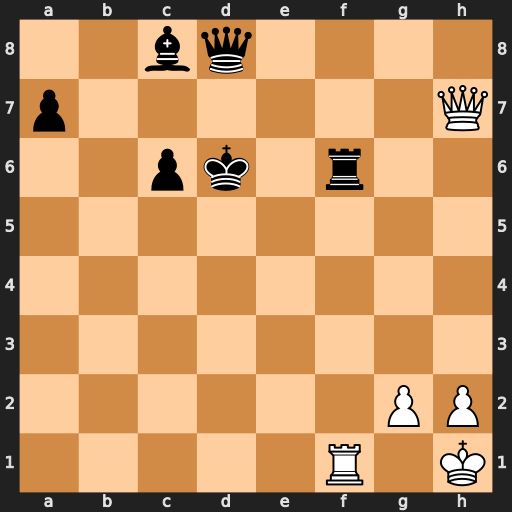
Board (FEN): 2bq4/p6Q/2pk1r2/8/8/8/6PP/5R1K
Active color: w
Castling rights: -
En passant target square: -
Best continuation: Qd3+ Ke7 Qxd8+ Kxd8 Rxf6